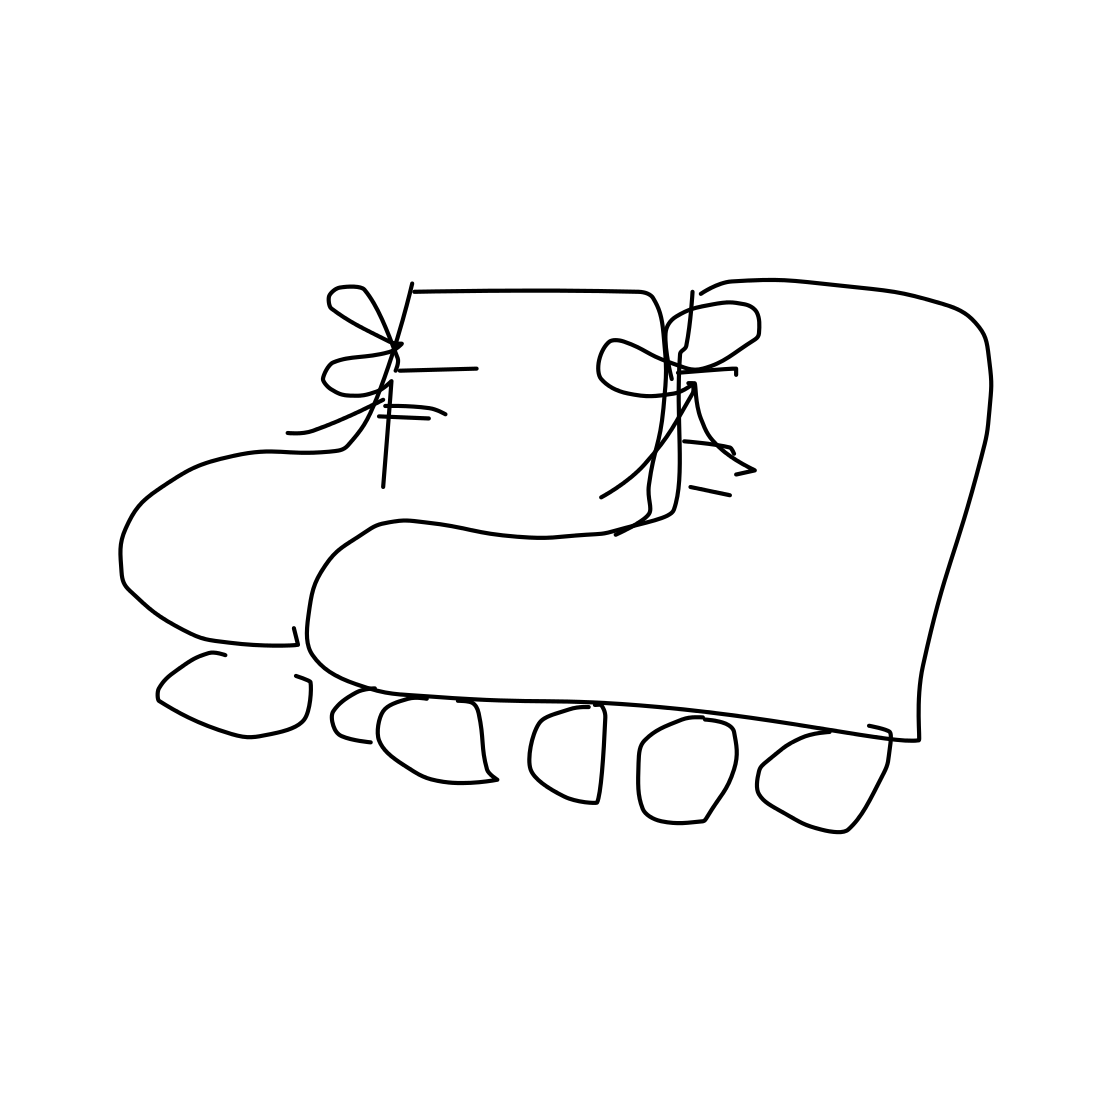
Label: rollerblades